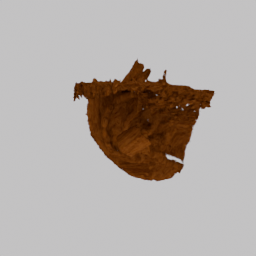
Label: architecture